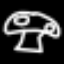
Label: mushroom